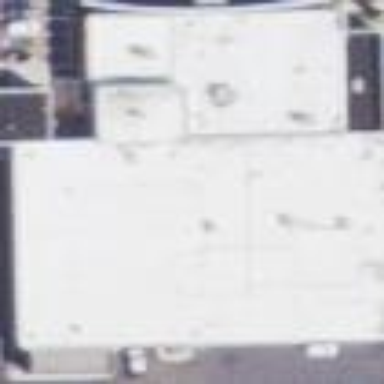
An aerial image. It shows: Commercial building housing car shop.